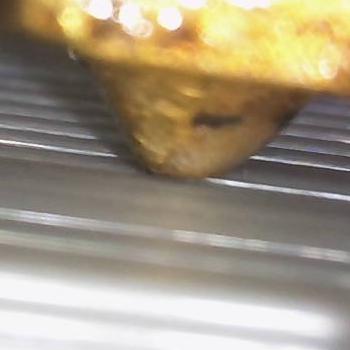
Flow rate: 265%